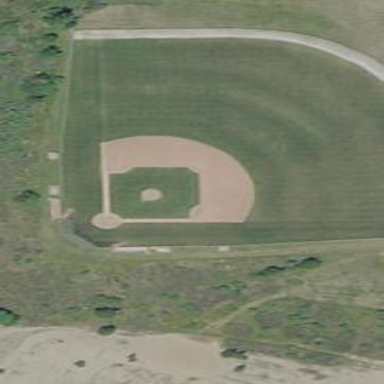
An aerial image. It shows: Baseball pitch for leisure land activities.